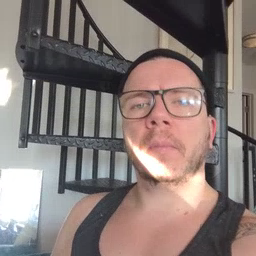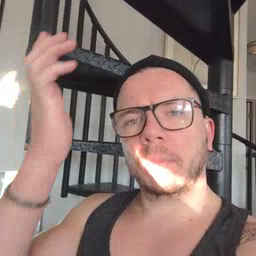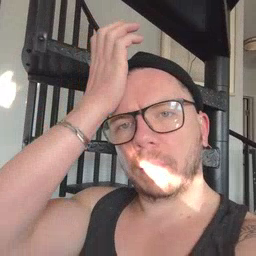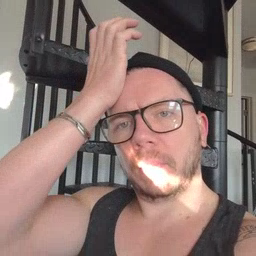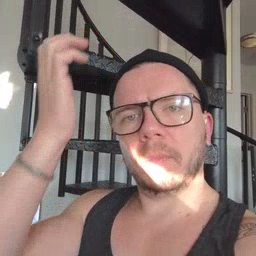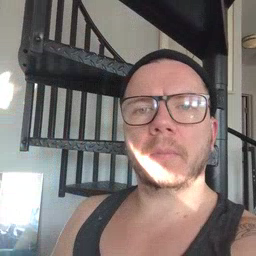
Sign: garbage